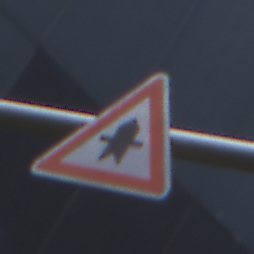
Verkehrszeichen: Vorfahrt
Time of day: MorningAfternoon
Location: Outdoor (Urban)
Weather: PartlyCloudy
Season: NotSpecified
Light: Natural